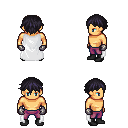
a pixel art fantasy rpg character, male body template, human, tanned skin, white cape, magenta pants, raven short bangs hairstyle, metal gloves, black shoes, four views (front, back, left, right), 2x2 character sprite sheet, small pixel art, hard edges, no anti-aliasing